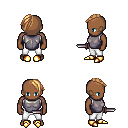
a pixel art fantasy rpg character, male body template, human, dark skin, steel chest armor, white pants, light blonde long mohawk hairstyle, gold boots, dagger, four views (front, back, left, right), 2x2 character sprite sheet, small pixel art, hard edges, no anti-aliasing